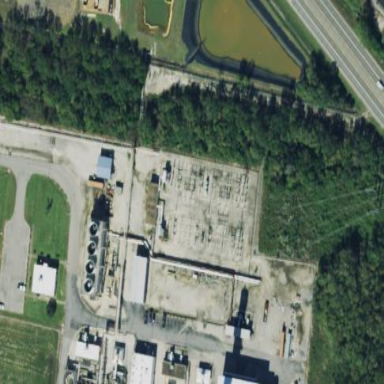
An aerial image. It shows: Outdoor industrial substation.